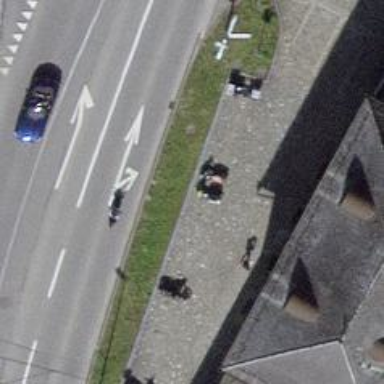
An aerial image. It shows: Motorcycle parking area with surface designated for parking.